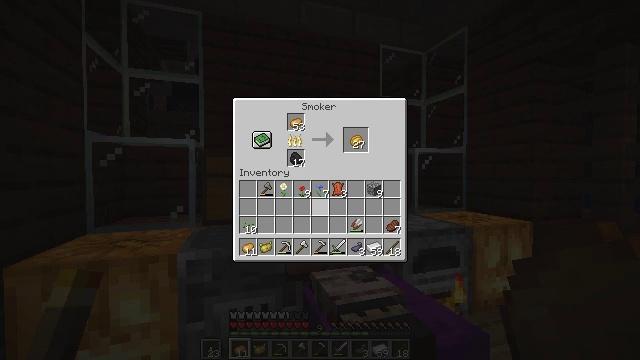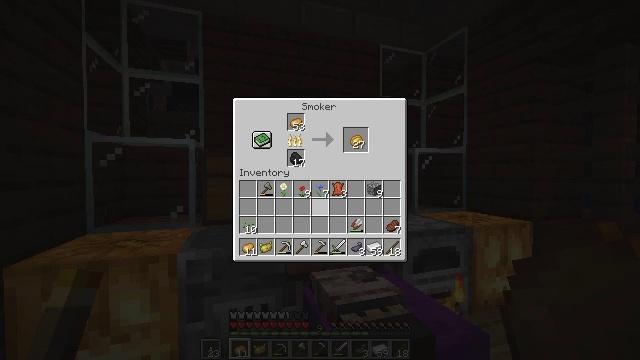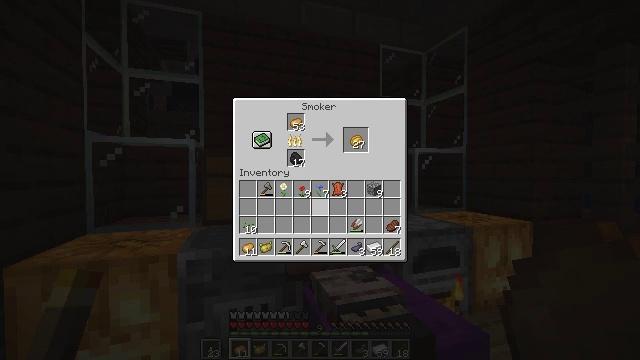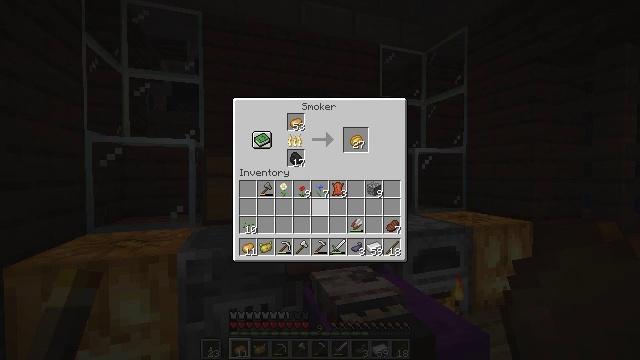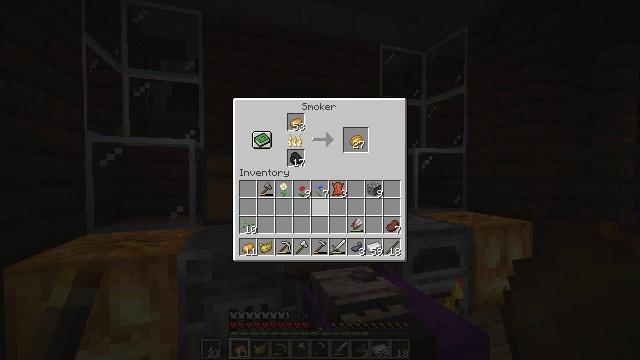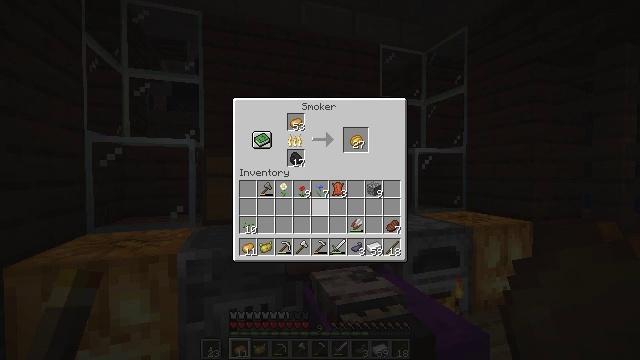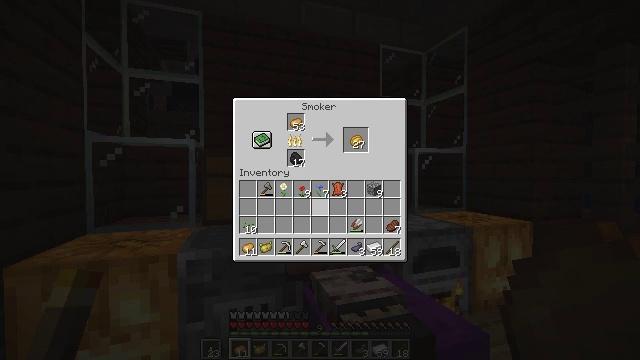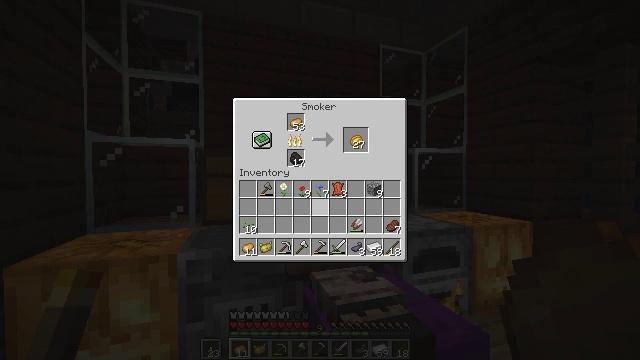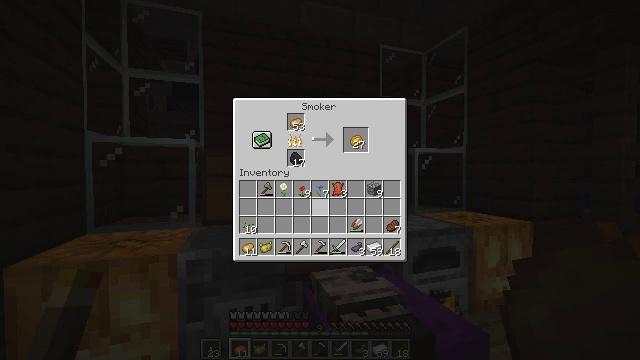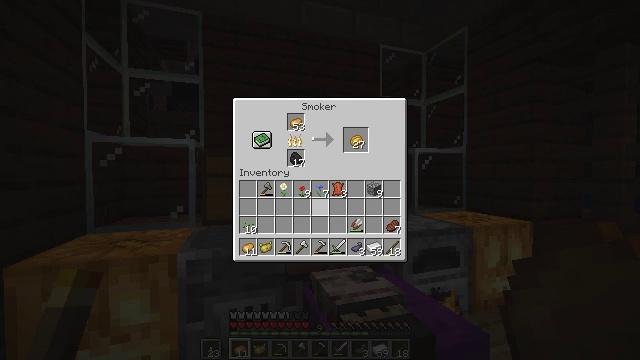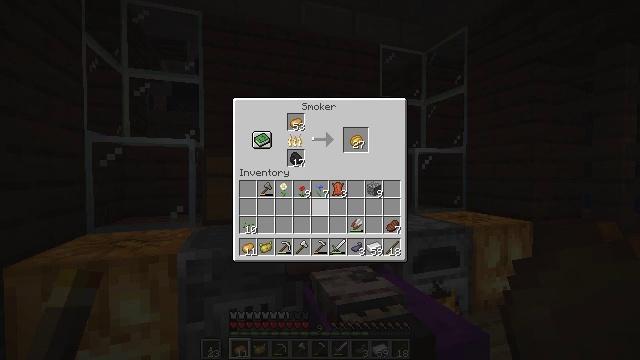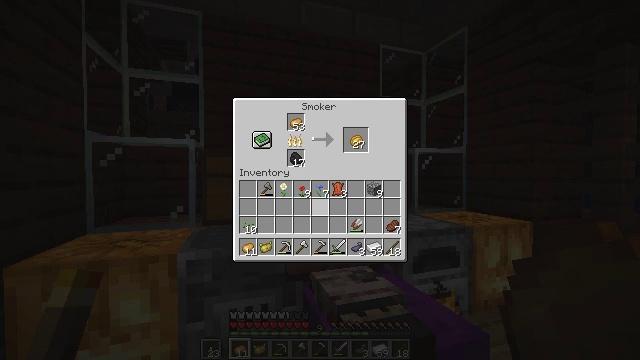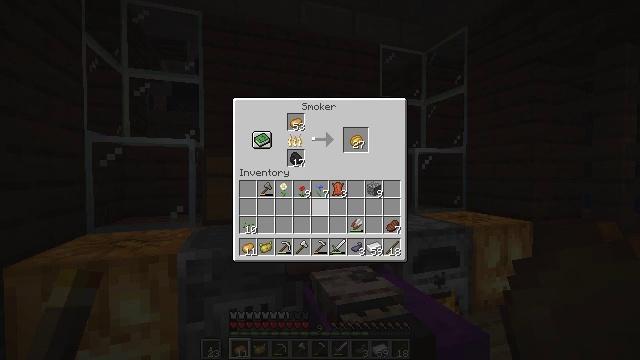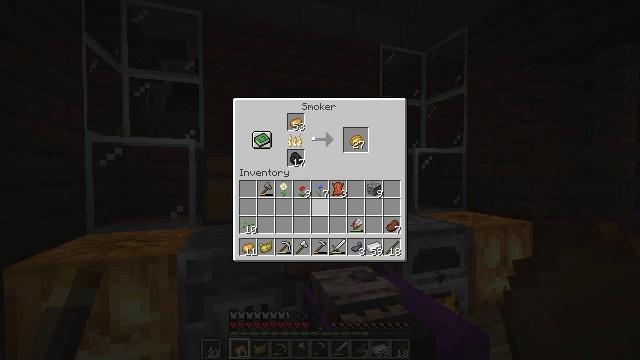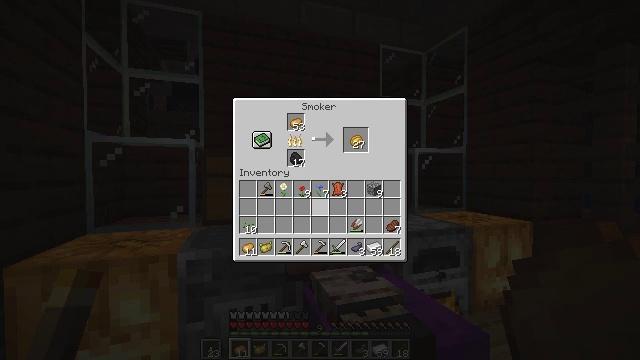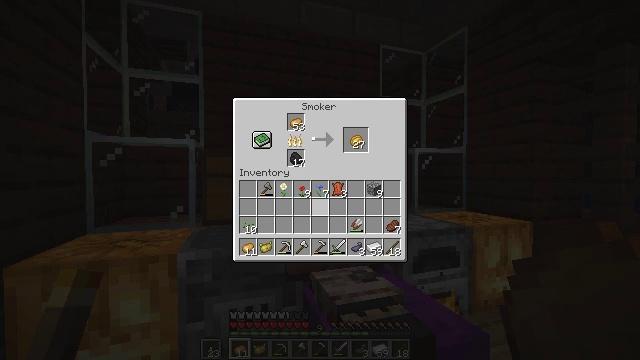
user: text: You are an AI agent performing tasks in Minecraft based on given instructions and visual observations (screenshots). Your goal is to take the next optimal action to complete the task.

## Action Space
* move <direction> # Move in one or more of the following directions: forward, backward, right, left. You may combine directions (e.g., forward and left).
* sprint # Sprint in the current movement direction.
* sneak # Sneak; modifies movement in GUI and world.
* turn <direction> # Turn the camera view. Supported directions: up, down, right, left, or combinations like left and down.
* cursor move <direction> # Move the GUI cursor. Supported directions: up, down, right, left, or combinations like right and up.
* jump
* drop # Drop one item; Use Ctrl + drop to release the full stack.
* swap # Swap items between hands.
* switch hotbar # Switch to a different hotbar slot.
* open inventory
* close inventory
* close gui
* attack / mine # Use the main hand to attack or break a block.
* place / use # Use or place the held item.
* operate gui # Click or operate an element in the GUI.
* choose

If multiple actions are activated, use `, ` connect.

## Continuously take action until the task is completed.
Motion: motion action
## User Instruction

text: Prepare a baked potato in the furnace.
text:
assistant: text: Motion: no_op
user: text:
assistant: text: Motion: no_op
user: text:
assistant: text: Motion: no_op
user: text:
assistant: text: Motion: no_op
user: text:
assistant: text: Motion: no_op
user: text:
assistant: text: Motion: no_op
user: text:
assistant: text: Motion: no_op
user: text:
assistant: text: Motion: no_op
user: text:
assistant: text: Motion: no_op
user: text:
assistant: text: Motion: no_op
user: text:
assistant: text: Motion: no_op
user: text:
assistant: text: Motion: no_op
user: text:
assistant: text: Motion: no_op
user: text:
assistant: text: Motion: no_op
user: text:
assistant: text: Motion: no_op
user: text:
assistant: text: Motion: no_op
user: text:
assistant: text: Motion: no_op
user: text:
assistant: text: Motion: no_op
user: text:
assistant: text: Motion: no_op
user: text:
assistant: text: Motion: no_op
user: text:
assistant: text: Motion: no_op
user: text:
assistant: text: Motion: no_op
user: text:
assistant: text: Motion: no_op
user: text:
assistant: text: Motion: no_op
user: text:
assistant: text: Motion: no_op
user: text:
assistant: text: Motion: no_op
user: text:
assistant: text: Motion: no_op
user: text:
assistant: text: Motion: no_op
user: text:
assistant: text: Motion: no_op
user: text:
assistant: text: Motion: no_op